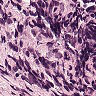
Metastatic tissue present: no